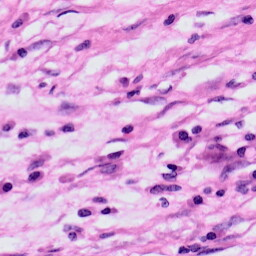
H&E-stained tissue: Skin